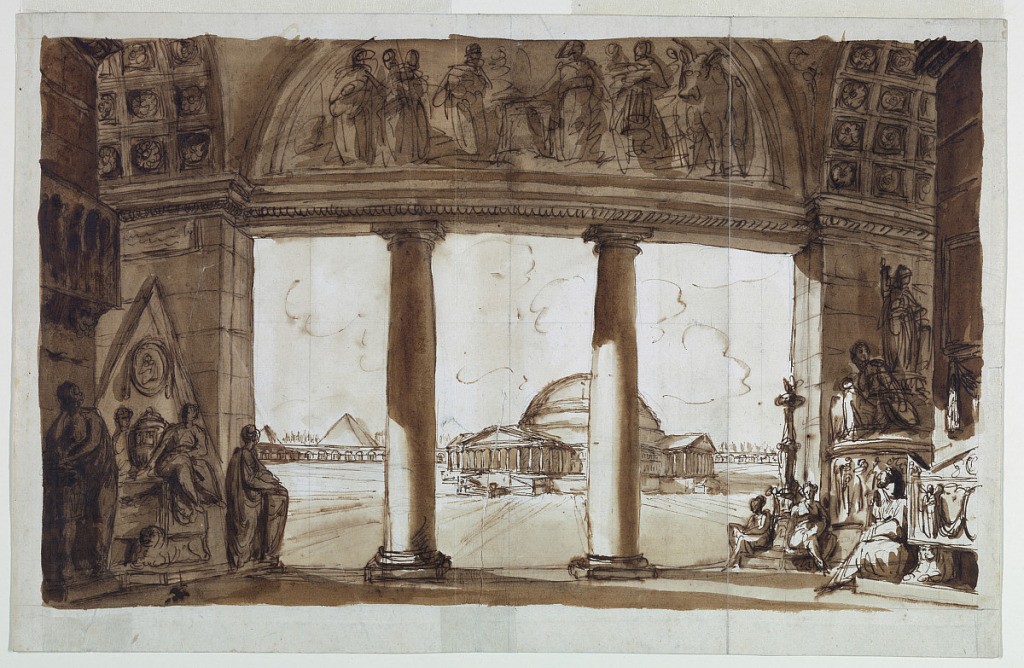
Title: Sepulchral Chapel seen through a Colonnade
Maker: Giuseppe Barberi, Italian, 1746–1809
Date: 18th century
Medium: Pen and brown ink, brush and brown wash, graphite on off-white laid paper
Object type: Drawing
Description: Horizontal rectangle: view from within an antique building in which sculptural monuments are massed, through an opening between two columns toward large domed building.